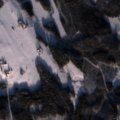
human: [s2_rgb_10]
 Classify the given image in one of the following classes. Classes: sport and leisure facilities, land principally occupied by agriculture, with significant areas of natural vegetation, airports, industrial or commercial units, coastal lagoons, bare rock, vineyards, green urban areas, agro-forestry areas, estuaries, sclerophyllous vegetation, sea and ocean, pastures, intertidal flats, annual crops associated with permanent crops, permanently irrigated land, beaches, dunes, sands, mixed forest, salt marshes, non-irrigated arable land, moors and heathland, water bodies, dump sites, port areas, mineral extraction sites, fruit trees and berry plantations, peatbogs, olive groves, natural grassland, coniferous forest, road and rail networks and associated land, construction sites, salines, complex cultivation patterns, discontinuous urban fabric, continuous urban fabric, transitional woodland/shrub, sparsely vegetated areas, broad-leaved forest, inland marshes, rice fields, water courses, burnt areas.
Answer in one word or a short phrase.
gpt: non-irrigated arable land, coniferous forest, mixed forest, water bodies